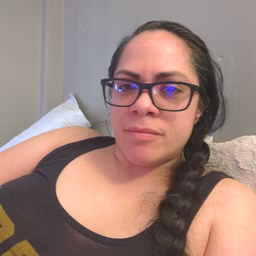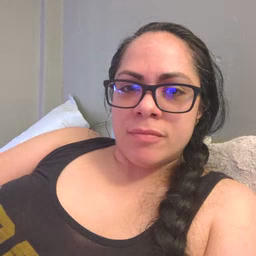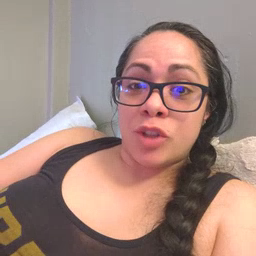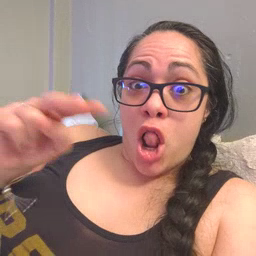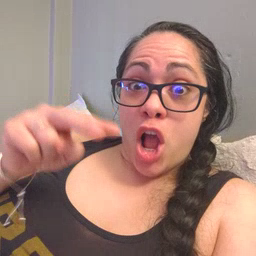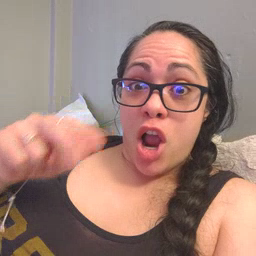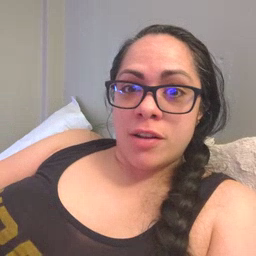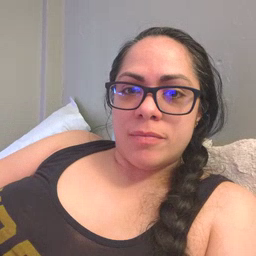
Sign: look